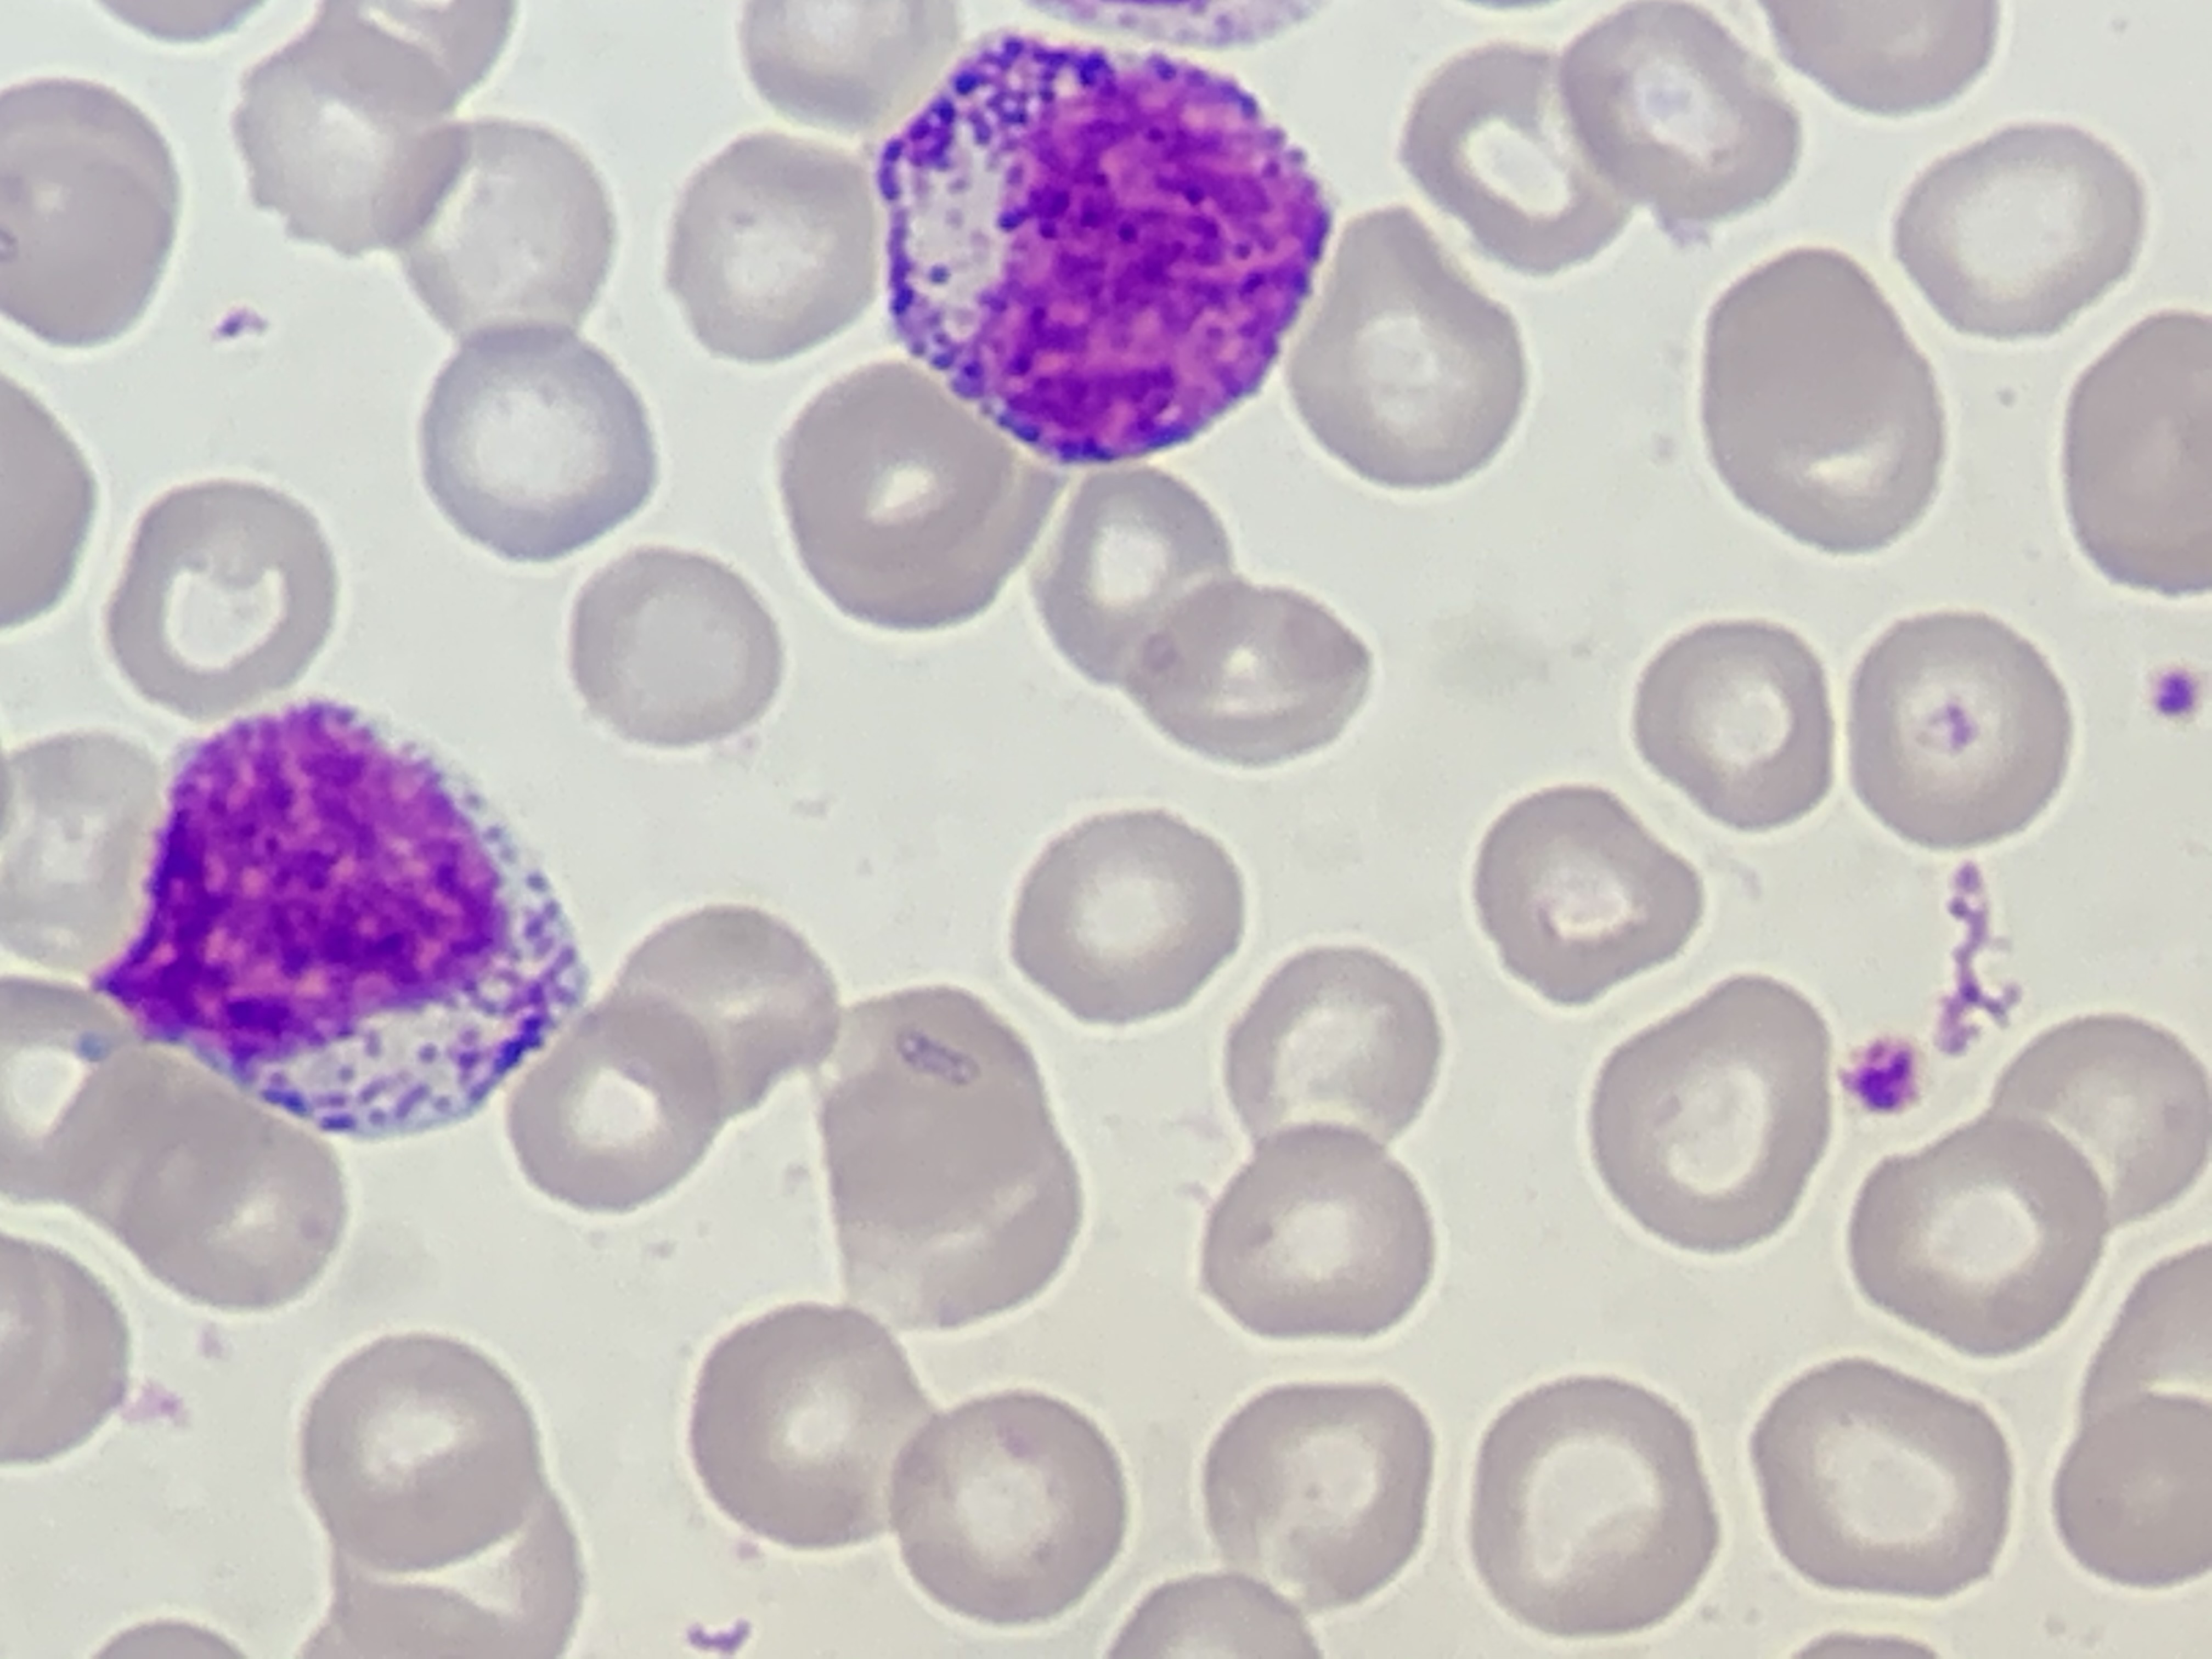
Cell type: MYELOCYTE